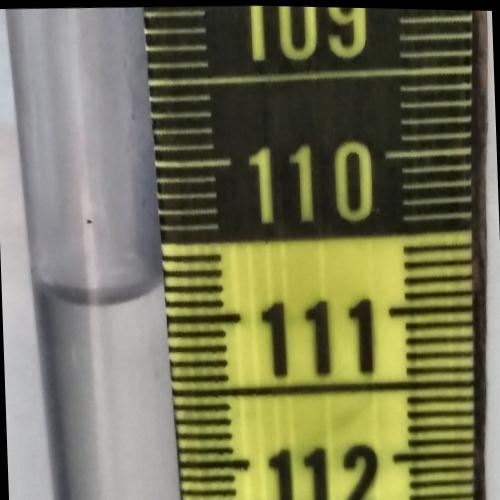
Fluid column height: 110.8 cm